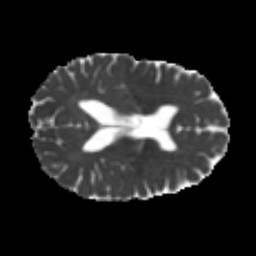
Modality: MD
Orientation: axial
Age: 23
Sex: female
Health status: healthy
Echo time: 0.074 s